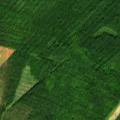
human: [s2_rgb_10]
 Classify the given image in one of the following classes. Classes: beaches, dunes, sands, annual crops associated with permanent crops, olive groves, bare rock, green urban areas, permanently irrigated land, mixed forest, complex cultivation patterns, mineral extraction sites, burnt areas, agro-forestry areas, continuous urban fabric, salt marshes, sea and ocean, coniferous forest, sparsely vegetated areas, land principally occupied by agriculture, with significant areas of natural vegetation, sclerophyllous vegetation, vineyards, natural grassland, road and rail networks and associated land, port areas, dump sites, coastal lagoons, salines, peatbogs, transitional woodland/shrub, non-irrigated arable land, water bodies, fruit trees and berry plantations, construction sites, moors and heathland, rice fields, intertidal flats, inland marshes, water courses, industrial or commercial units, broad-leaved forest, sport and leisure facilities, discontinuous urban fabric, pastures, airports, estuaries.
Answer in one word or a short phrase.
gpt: non-irrigated arable land, coniferous forest, mixed forest